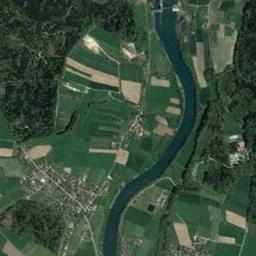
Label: river